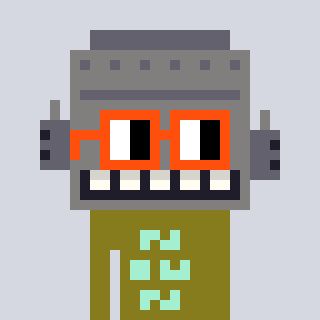
a pixel art character with square orange glasses, a robot-shaped head and a gunk-colored body on a cool background